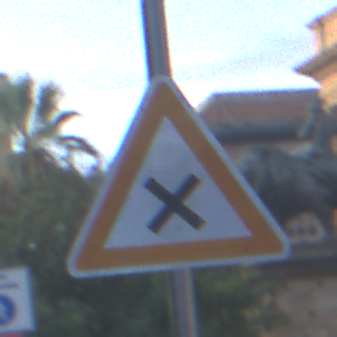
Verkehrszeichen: KreuzungOderEinmuendung
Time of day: SunriseSunset
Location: Outdoor (Urban)
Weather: PartlyCloudy
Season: NotSpecified
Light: Natural